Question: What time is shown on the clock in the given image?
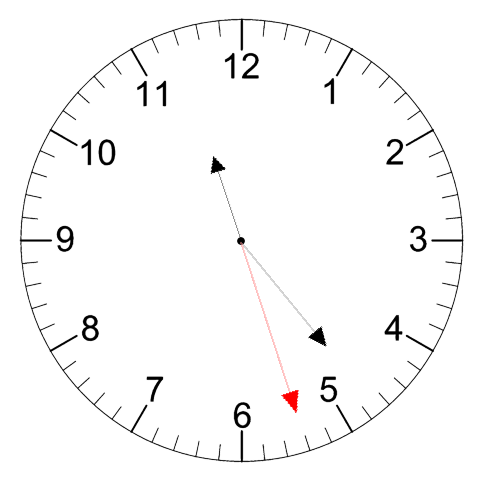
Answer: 11:23:27